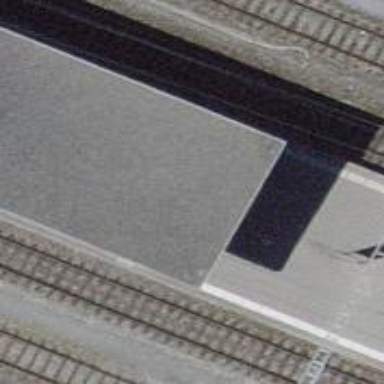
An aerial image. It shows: Railway buffer stop.